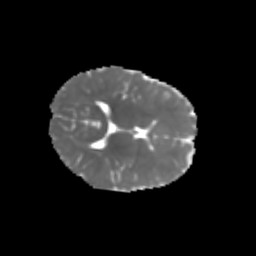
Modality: MD
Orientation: axial
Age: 6
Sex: female
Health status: healthy